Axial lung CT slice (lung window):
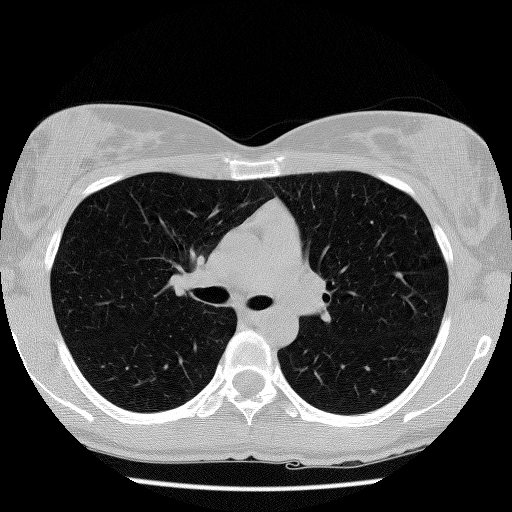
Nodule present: no